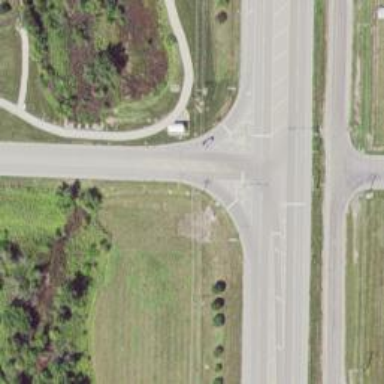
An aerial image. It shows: Asphalt road with primary link designation.